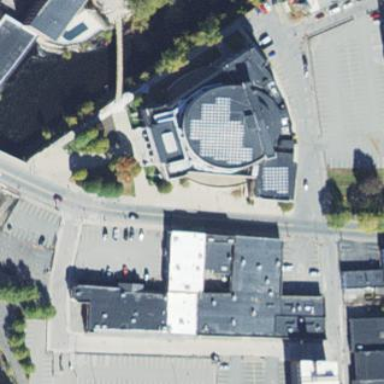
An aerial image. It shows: There is theatre building.